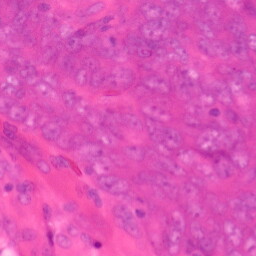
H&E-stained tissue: Colon